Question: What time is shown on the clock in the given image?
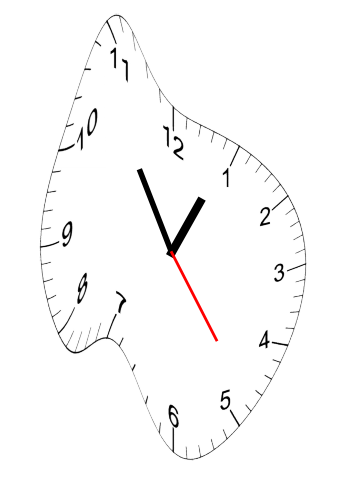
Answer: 12:54:24